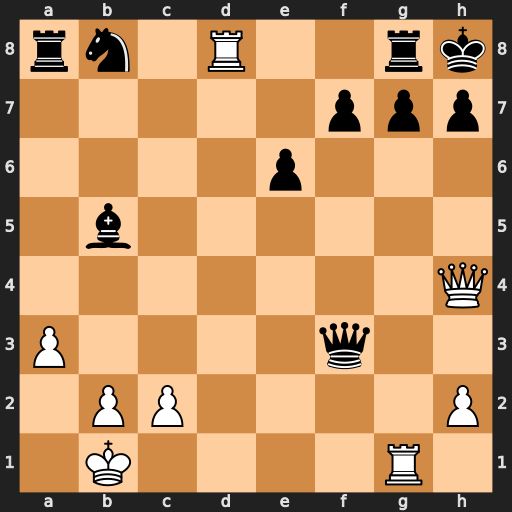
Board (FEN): rn1R2rk/5ppp/4p3/1b6/7Q/P4q2/1PP4P/1K4R1
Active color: w
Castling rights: -
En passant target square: -
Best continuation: Rxg8+ Kxg8 Qd8+ Be8 Qxe8#